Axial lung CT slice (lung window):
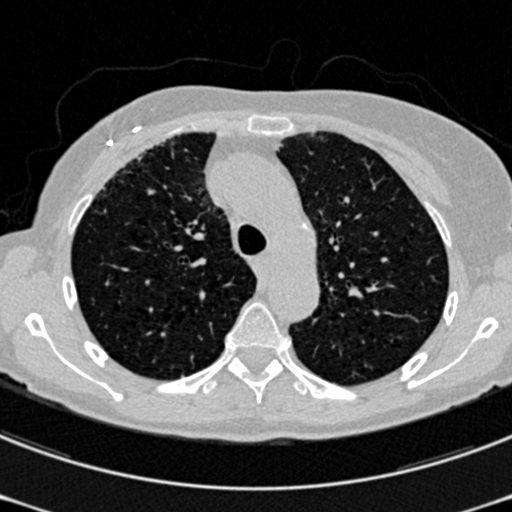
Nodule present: no